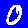
Digit: 0